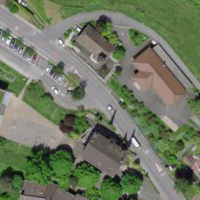
EUNIS habitat code: 55
Species observed at this site:
Pyrrhocorax graculus
Corvus corone